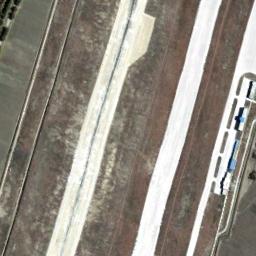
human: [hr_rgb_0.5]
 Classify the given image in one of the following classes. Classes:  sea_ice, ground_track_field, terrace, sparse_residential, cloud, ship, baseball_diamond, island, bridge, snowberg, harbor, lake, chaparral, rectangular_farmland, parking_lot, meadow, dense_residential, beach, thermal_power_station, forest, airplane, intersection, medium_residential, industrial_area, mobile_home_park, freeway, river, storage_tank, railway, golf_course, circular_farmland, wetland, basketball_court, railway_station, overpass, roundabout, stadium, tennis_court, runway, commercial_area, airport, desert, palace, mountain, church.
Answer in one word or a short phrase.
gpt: runway